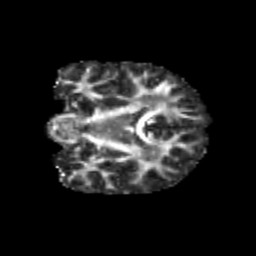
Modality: FA
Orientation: coronal
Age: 12
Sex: male
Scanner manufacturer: siemens
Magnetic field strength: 3 T
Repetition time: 3.8 s
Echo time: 0.07 s